Interaction volume radius: 5 \u00c5
Interaction volume height: 30 \u00c5
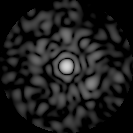
Disorder parameter: 0.8031